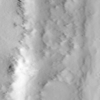
Label: not_dusty